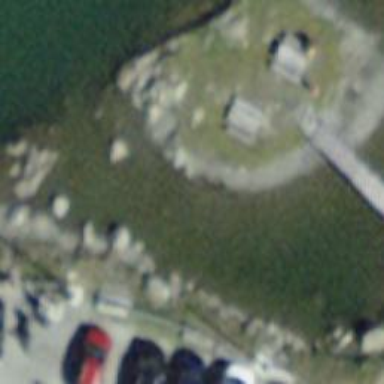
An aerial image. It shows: Picnic table located in leisure land area.